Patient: sex M, age 73
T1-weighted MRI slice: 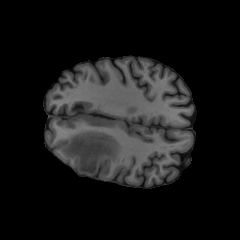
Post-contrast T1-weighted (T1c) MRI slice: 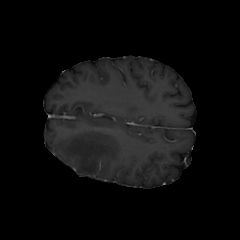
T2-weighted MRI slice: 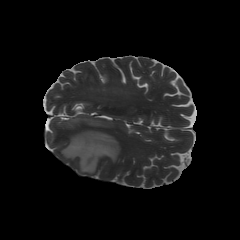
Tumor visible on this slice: yes
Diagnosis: Glioblastoma, IDH-wildtype
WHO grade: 4